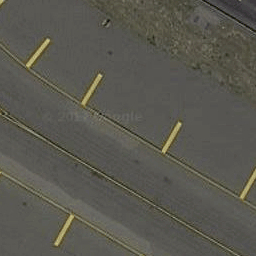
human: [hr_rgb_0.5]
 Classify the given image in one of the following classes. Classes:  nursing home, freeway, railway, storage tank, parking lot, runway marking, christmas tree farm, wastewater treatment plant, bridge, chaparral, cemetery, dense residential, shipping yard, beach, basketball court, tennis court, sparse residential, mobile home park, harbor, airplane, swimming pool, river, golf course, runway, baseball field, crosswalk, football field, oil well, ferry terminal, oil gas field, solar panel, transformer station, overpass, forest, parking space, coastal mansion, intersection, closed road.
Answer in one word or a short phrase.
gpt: runway marking